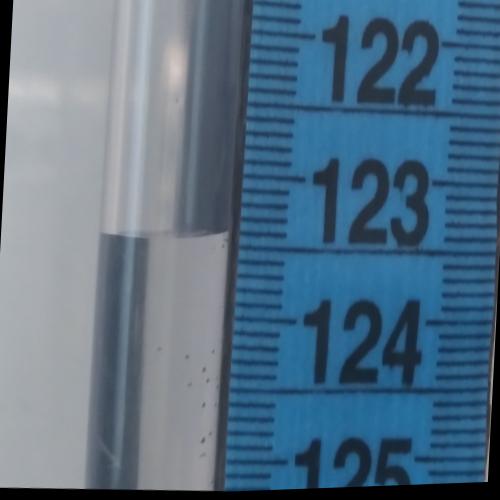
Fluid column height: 123.4 cm